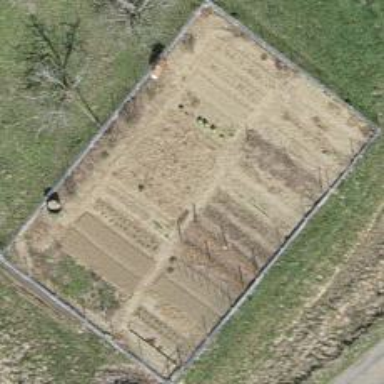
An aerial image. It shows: Vegetable garden in the leisure land.